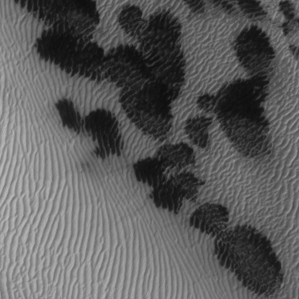
Label: frost